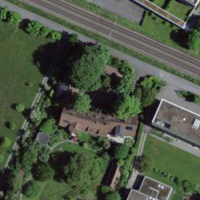
EUNIS habitat code: 54
Species observed at this site:
Lapsana communis